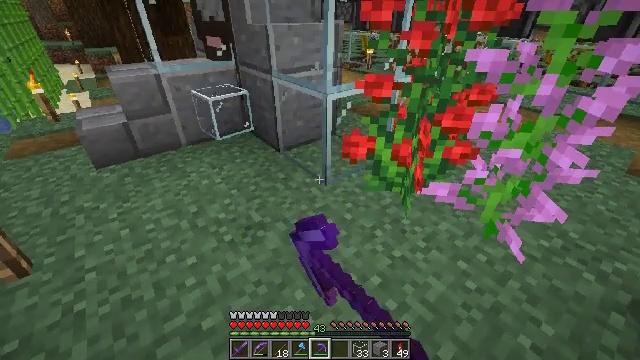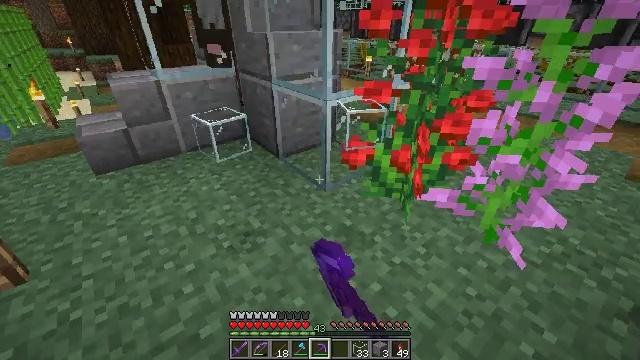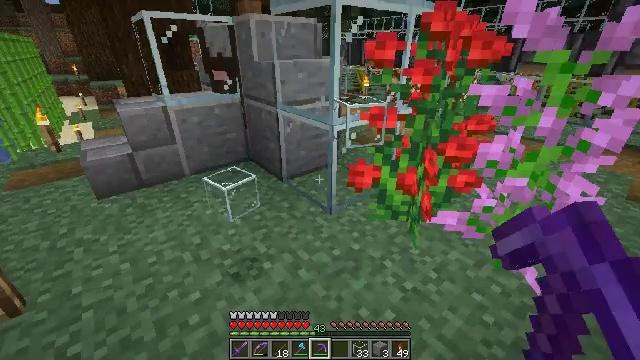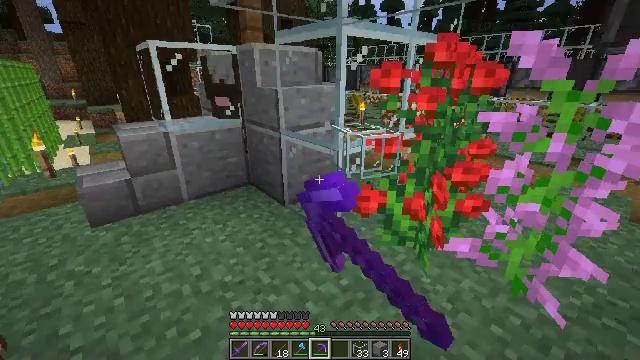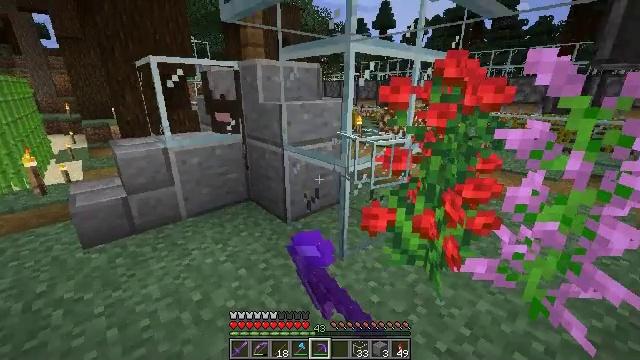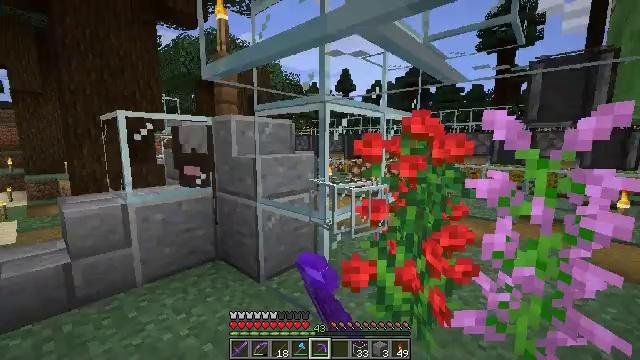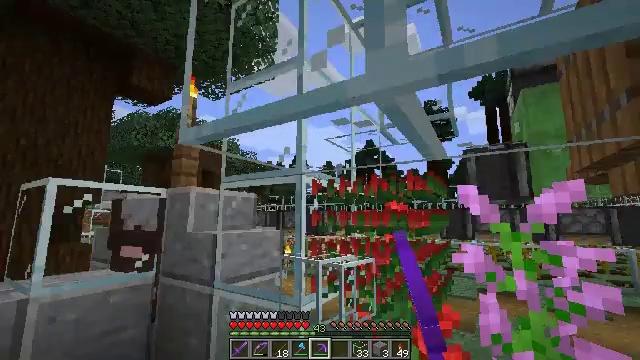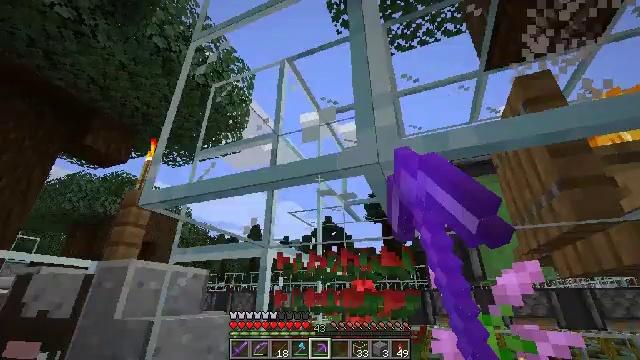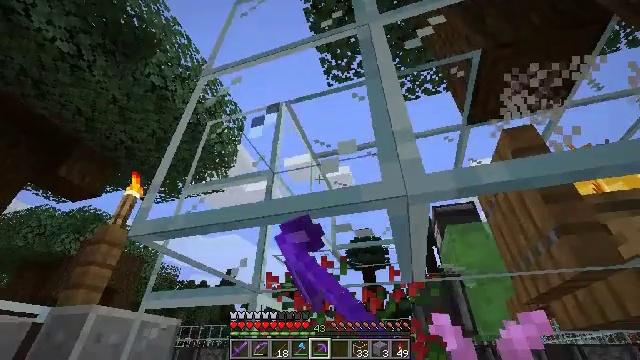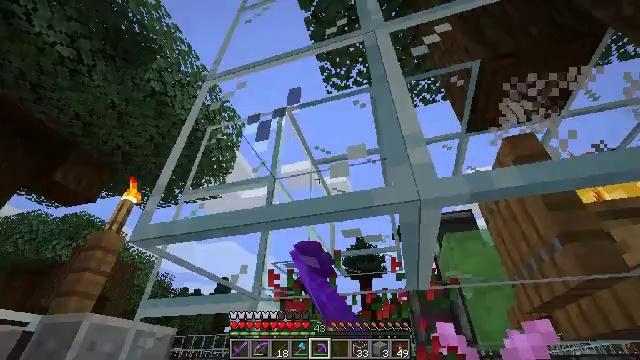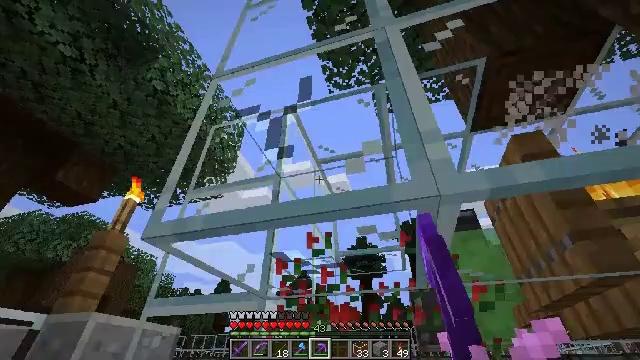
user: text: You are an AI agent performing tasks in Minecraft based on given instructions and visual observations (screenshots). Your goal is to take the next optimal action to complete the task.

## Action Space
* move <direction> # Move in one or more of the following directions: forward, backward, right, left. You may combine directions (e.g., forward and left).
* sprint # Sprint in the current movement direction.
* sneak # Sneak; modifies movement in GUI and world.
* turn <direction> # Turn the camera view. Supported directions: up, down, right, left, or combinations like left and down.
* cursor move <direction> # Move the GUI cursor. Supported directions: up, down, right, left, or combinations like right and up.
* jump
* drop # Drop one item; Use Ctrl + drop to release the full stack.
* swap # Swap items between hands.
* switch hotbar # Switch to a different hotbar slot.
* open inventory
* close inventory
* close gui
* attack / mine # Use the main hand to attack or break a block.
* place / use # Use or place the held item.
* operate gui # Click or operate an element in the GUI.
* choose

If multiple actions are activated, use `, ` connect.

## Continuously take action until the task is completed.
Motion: motion action
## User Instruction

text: Break the tall rose bush.
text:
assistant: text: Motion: turn up, attack / mine
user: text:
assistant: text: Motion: move left, turn up, attack / mine
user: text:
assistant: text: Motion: move forward and move left, turn right and up, attack / mine
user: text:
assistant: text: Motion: move forward and move left, turn right and up, attack / mine
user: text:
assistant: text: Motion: move forward and move left, turn right and up, attack / mine
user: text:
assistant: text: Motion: move forward and move left, turn right and up, attack / mine
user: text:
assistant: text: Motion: turn right and up, attack / mine
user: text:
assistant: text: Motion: turn right and up, attack / mine
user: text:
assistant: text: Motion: turn up, attack / mine
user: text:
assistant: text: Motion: attack / mine
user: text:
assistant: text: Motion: attack / mine